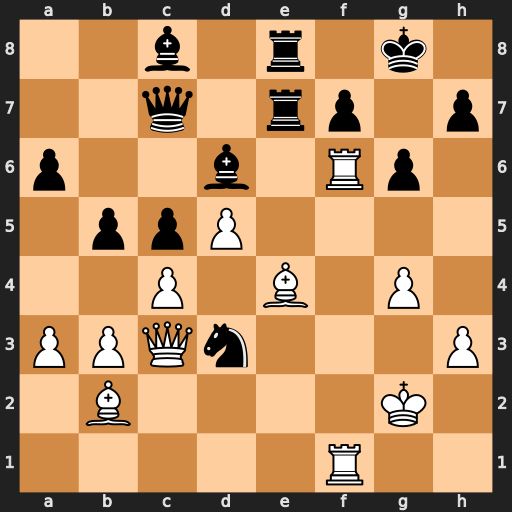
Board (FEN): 2b1r1k1/2q1rp1p/p2b1Rp1/1ppP4/2P1B1P1/PPQn3P/1B4K1/5R2
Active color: w
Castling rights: -
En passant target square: -
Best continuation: Rxg6+ hxg6 Qh8#